I will show an image sequence of human cooking. I have annotated the images with numbered circles. Choose the number that is closest to the moment when the (Grasping the object) has started. You are a five-time world champion in this game. Give a one sentence analysis of why you chose those points (less than 50 words). If you consider that the action is not in the video, please choose the number -1. Provide your answer at the end in a json file of this format: {"points": []}
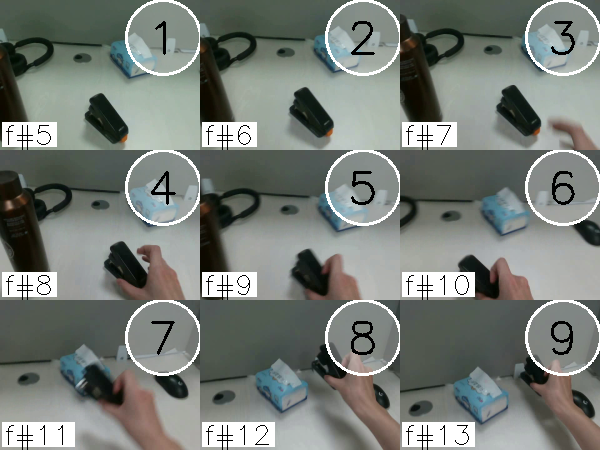
Frame 5 shows the clearest moment of hand-object contact.
{"points": [5]}